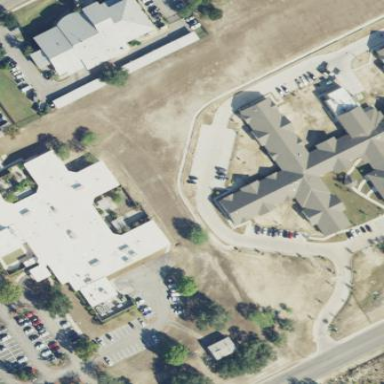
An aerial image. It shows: Office building.